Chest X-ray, AP view. Patient: 55 years old, sex M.
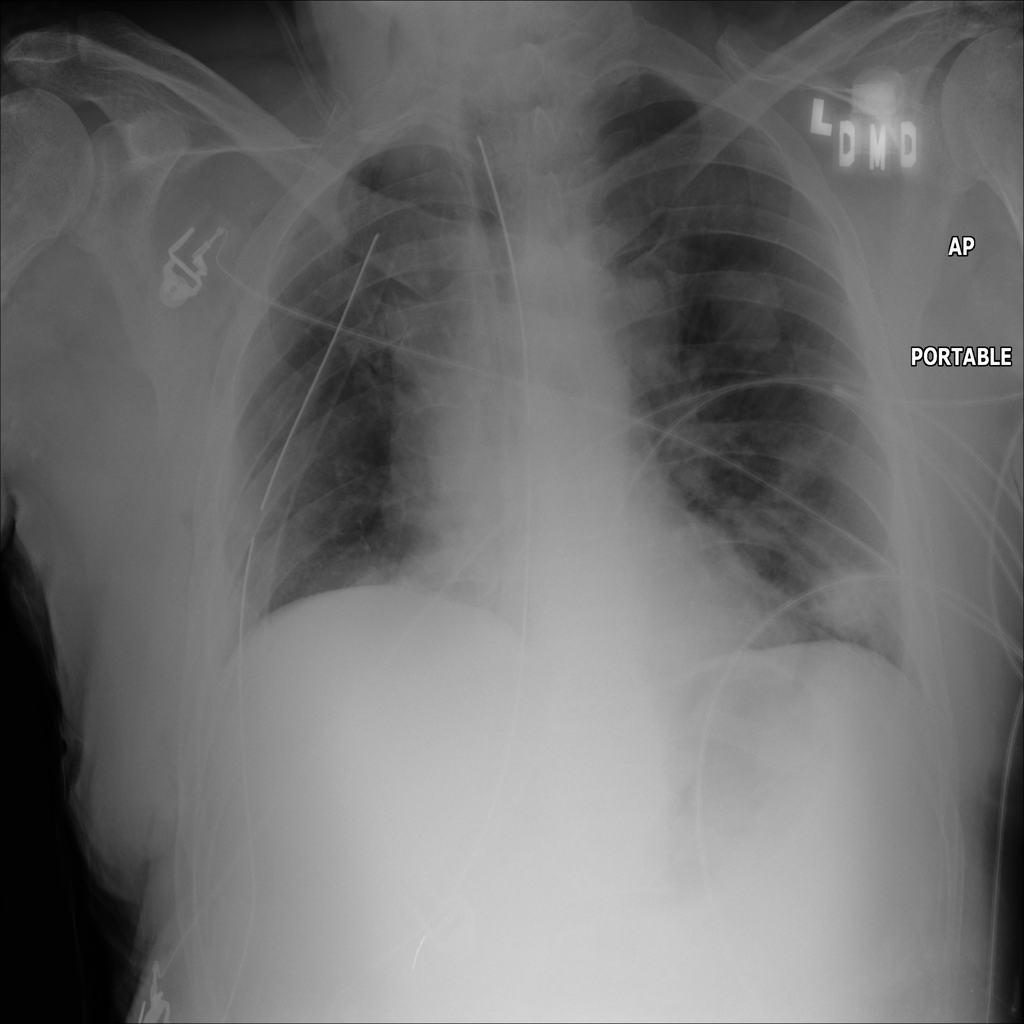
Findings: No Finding